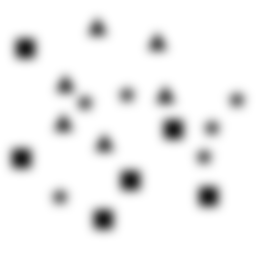
Squares: 6
Triangles: 6
Stars: 6
Total shapes: 18